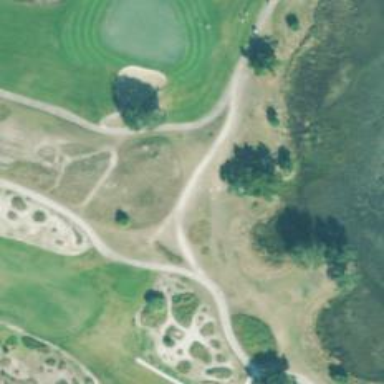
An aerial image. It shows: Path designated for golf carts.